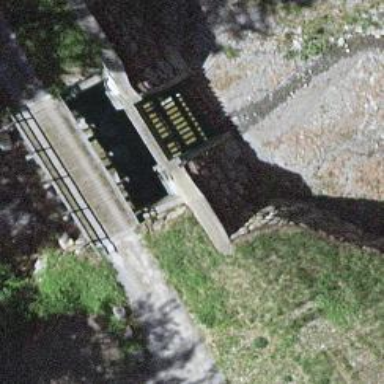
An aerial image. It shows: Retaining wall barrier along check dam waterway.